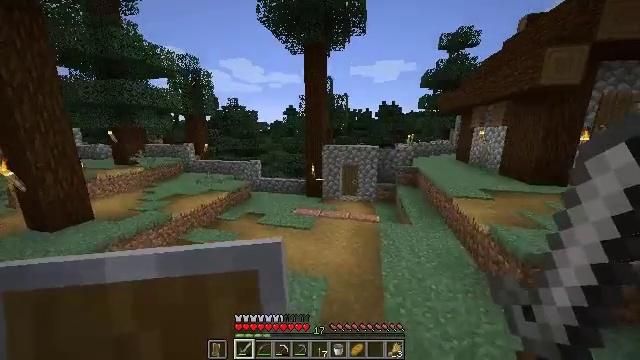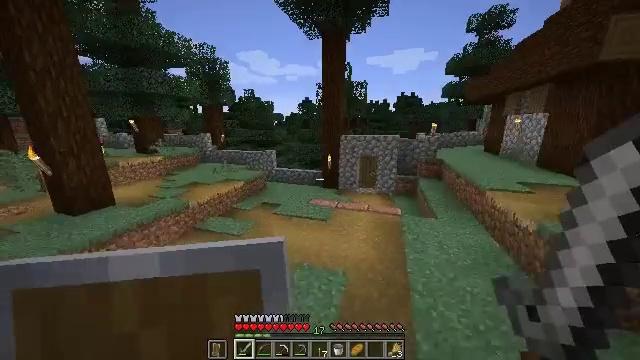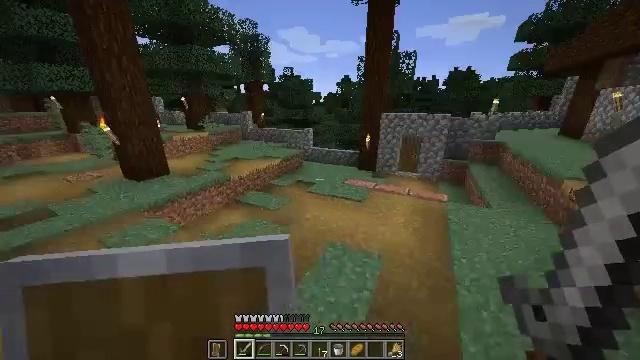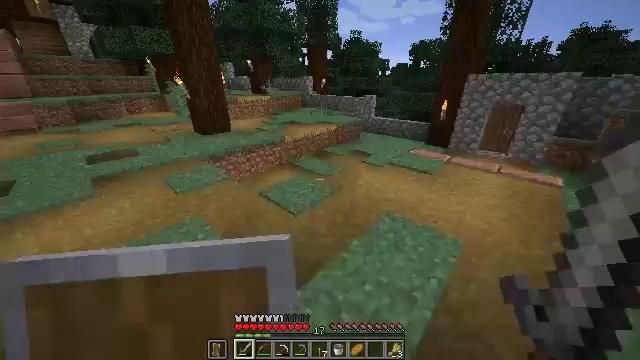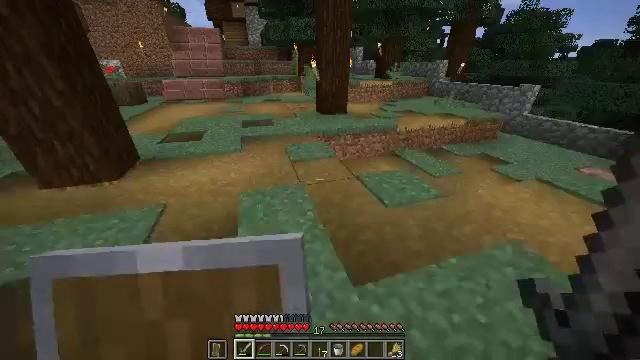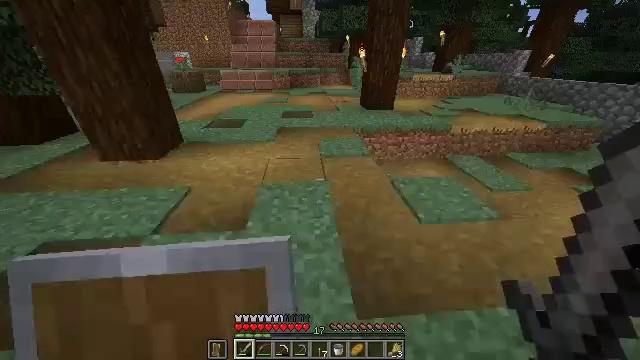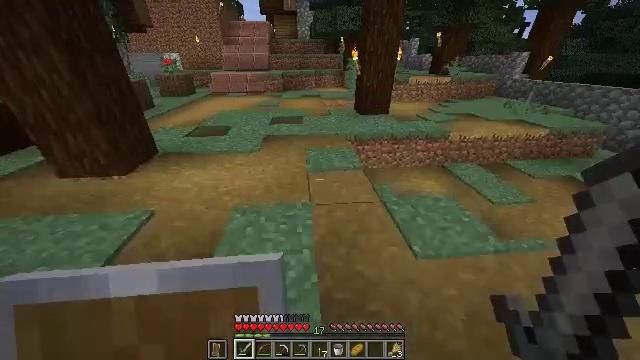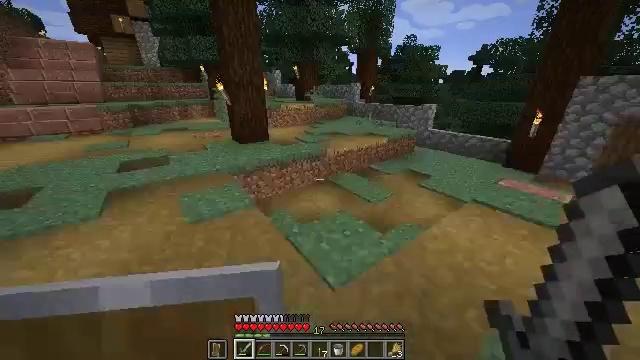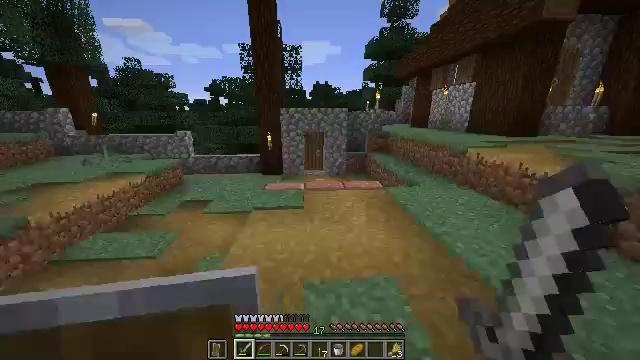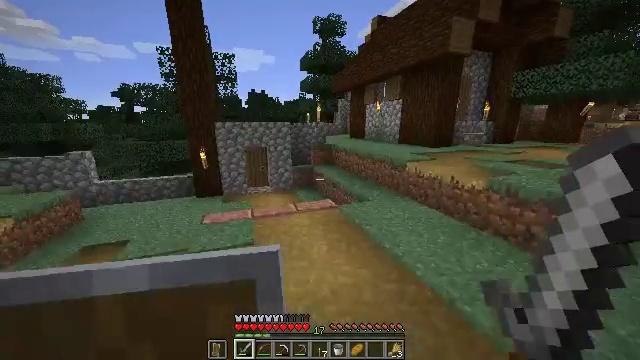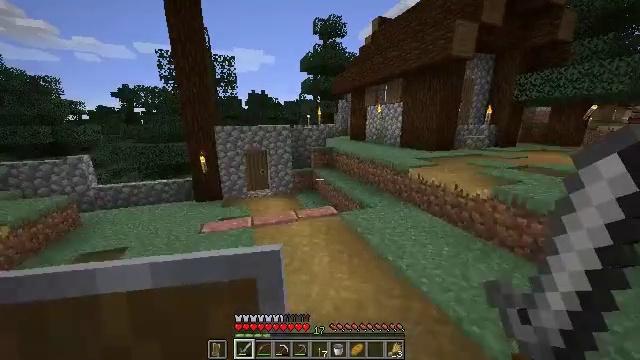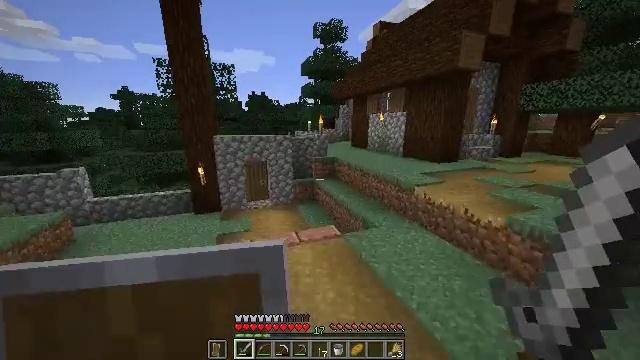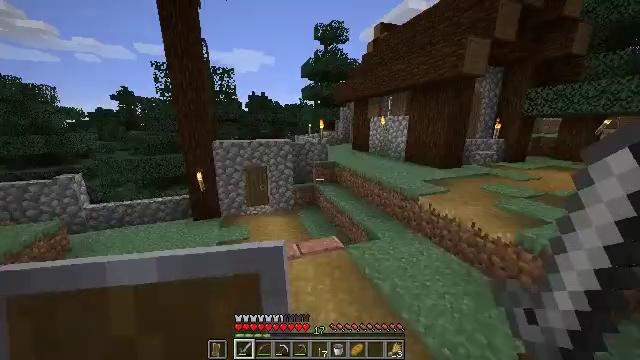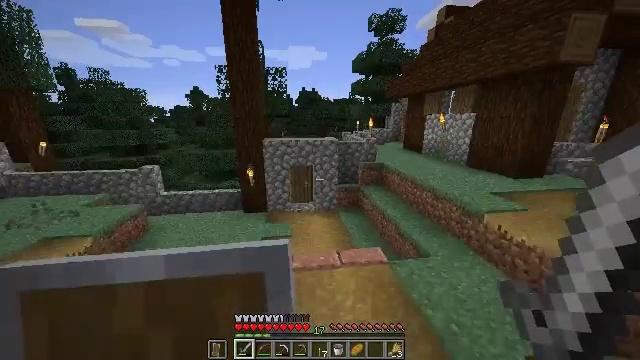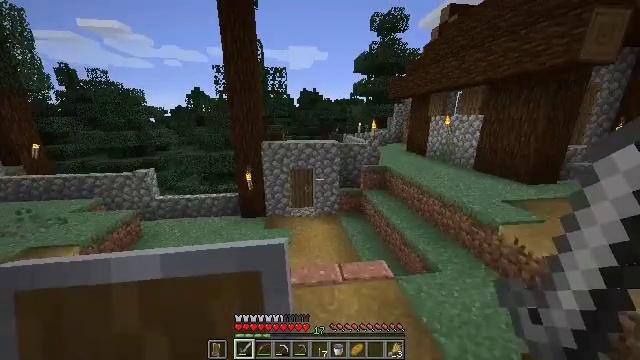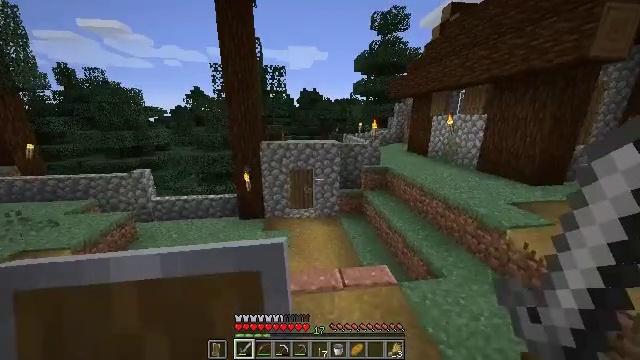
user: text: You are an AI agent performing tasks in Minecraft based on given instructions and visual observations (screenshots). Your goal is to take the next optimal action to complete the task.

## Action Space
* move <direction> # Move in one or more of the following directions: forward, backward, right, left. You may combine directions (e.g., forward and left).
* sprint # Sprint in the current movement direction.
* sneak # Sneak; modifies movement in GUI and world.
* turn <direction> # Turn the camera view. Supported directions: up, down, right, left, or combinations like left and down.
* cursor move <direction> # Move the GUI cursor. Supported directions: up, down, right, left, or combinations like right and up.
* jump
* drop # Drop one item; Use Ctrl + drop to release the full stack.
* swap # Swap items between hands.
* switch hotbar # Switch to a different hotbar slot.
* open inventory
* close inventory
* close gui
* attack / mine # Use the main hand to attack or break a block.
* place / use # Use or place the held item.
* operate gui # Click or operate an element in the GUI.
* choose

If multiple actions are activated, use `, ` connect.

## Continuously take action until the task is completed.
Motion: motion action
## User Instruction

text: Mine the small spruce sapling.
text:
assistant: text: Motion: move forward, turn left and down
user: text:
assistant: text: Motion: move forward, turn left and down
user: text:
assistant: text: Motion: move forward, turn left and down
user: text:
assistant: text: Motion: move forward, turn left and down
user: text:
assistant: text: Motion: move forward, turn left and down
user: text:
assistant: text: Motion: move forward
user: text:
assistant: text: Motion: move forward, turn right and up
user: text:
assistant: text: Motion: move forward, turn right and up
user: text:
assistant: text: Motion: move forward, turn right and up, jump
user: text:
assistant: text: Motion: move forward, jump
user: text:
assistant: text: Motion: move forward, jump
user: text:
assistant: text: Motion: move forward
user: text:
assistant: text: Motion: move forward, turn left and down
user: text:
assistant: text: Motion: move forward
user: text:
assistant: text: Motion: move forward
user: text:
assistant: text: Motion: move forward, turn left
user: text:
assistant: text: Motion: move forward
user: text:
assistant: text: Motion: move forward
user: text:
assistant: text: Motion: move forward
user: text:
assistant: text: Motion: move forward
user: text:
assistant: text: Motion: move forward
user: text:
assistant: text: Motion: move forward, turn left
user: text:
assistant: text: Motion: move forward, jump
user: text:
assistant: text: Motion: move forward, jump
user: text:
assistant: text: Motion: move forward, jump
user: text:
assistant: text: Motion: move forward
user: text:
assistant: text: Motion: move forward, turn left and down
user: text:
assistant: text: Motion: move forward, turn left and down
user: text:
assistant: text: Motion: move forward, turn left and down
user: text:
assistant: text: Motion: move forward, turn down